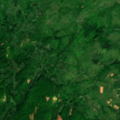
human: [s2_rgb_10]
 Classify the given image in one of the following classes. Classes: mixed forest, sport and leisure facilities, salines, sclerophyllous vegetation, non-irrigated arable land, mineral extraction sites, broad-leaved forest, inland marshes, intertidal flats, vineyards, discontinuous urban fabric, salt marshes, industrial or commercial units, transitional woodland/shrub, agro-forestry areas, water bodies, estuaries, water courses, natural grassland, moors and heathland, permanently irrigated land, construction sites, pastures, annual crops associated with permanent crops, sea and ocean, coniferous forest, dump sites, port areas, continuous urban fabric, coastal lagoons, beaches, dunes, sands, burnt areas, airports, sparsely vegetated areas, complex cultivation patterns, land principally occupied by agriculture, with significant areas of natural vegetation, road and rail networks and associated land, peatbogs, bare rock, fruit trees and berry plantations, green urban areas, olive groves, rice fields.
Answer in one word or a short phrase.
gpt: land principally occupied by agriculture, with significant areas of natural vegetation, broad-leaved forest